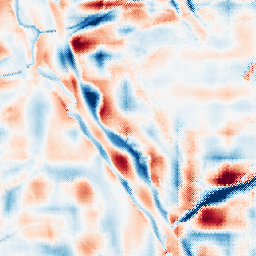
Category: wavelet
Decomposition family: wavelet_reverse_biorthogonal
Decomposition parameters: wavelet: rbio5.5
level: 5
Upsampling method: regularized
Upsampling parameters: scale: 4
lambda_reg: 0.1
Upsampling scale: 4